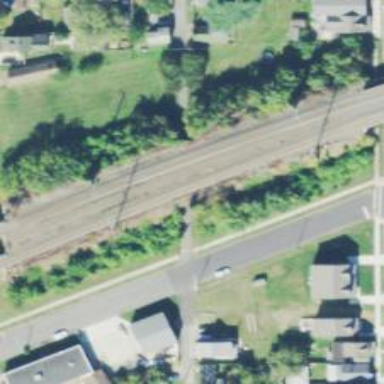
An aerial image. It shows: Railway with electrified contact lines.